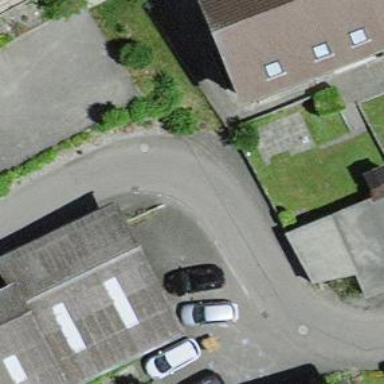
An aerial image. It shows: Paved residential road.